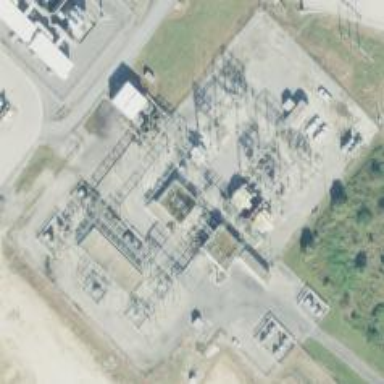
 classified as industrial. Surrounding the substation is fence."